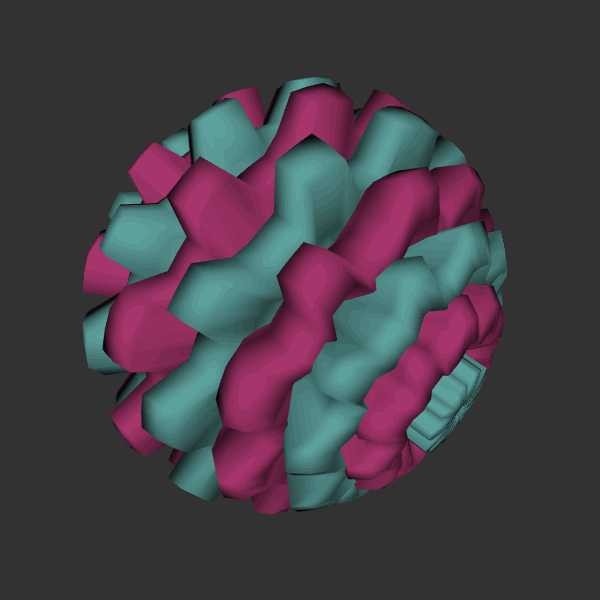
Background: dark